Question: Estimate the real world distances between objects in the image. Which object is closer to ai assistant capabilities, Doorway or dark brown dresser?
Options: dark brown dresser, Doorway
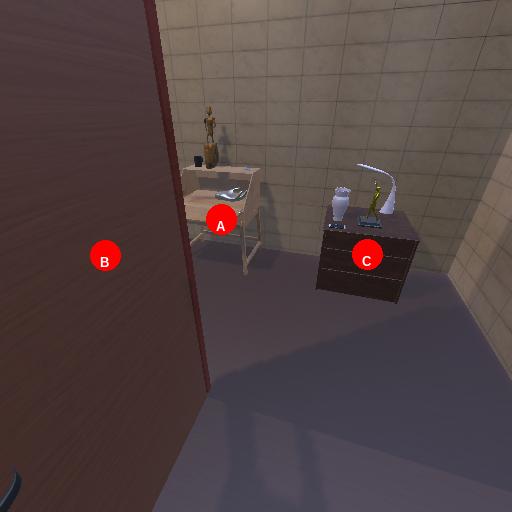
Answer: dark brown dresser